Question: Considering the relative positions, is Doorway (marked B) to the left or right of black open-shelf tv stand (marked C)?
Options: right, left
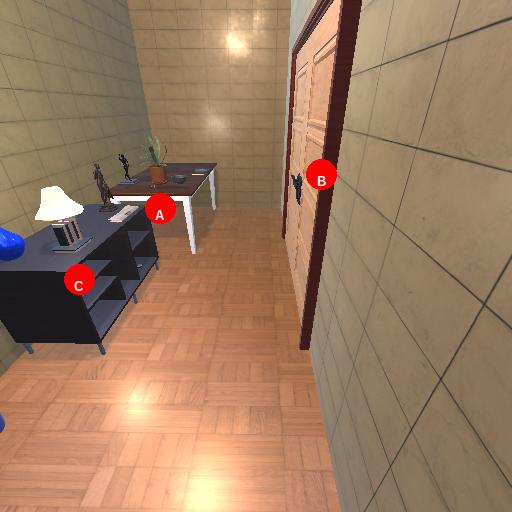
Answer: right